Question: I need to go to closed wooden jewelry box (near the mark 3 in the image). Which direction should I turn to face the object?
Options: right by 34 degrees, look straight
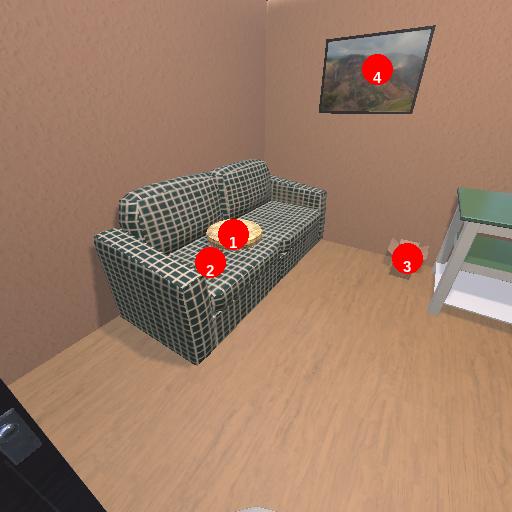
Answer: right by 34 degrees